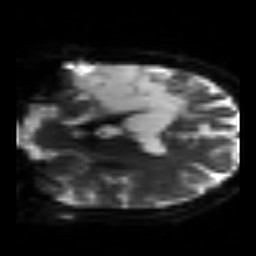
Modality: sbref
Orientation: coronal
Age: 40
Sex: male
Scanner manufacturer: siemens
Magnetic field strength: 3 T
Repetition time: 3.2 s
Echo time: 0.081 s